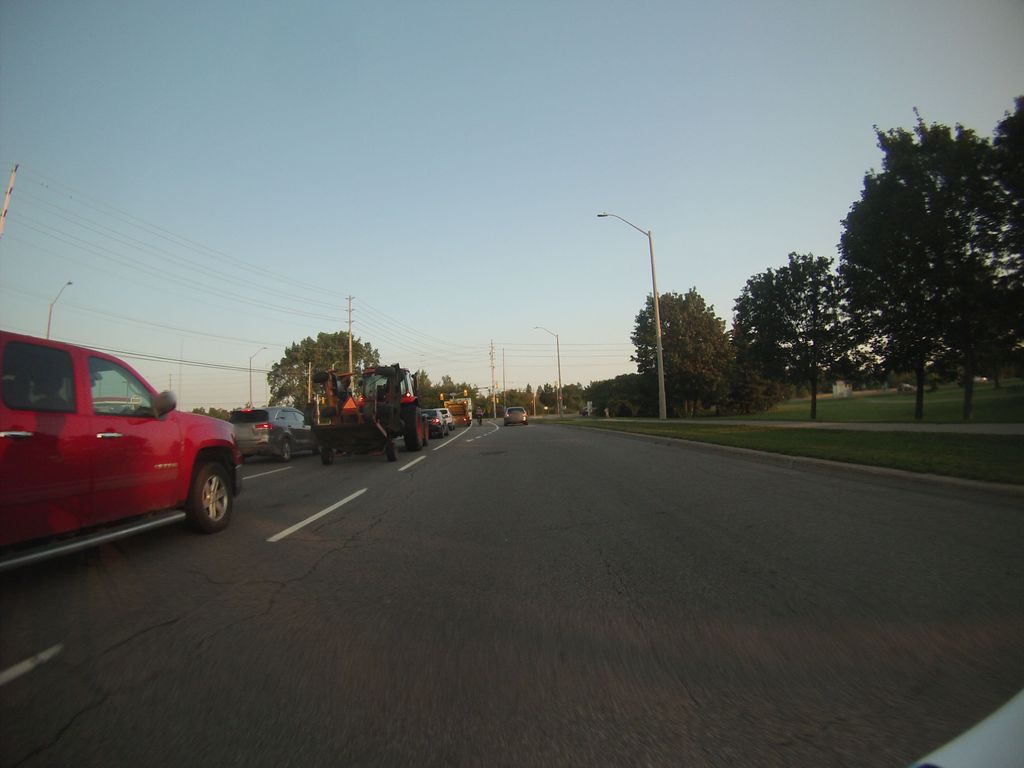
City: ottawa-gatineau